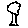
Label: tree